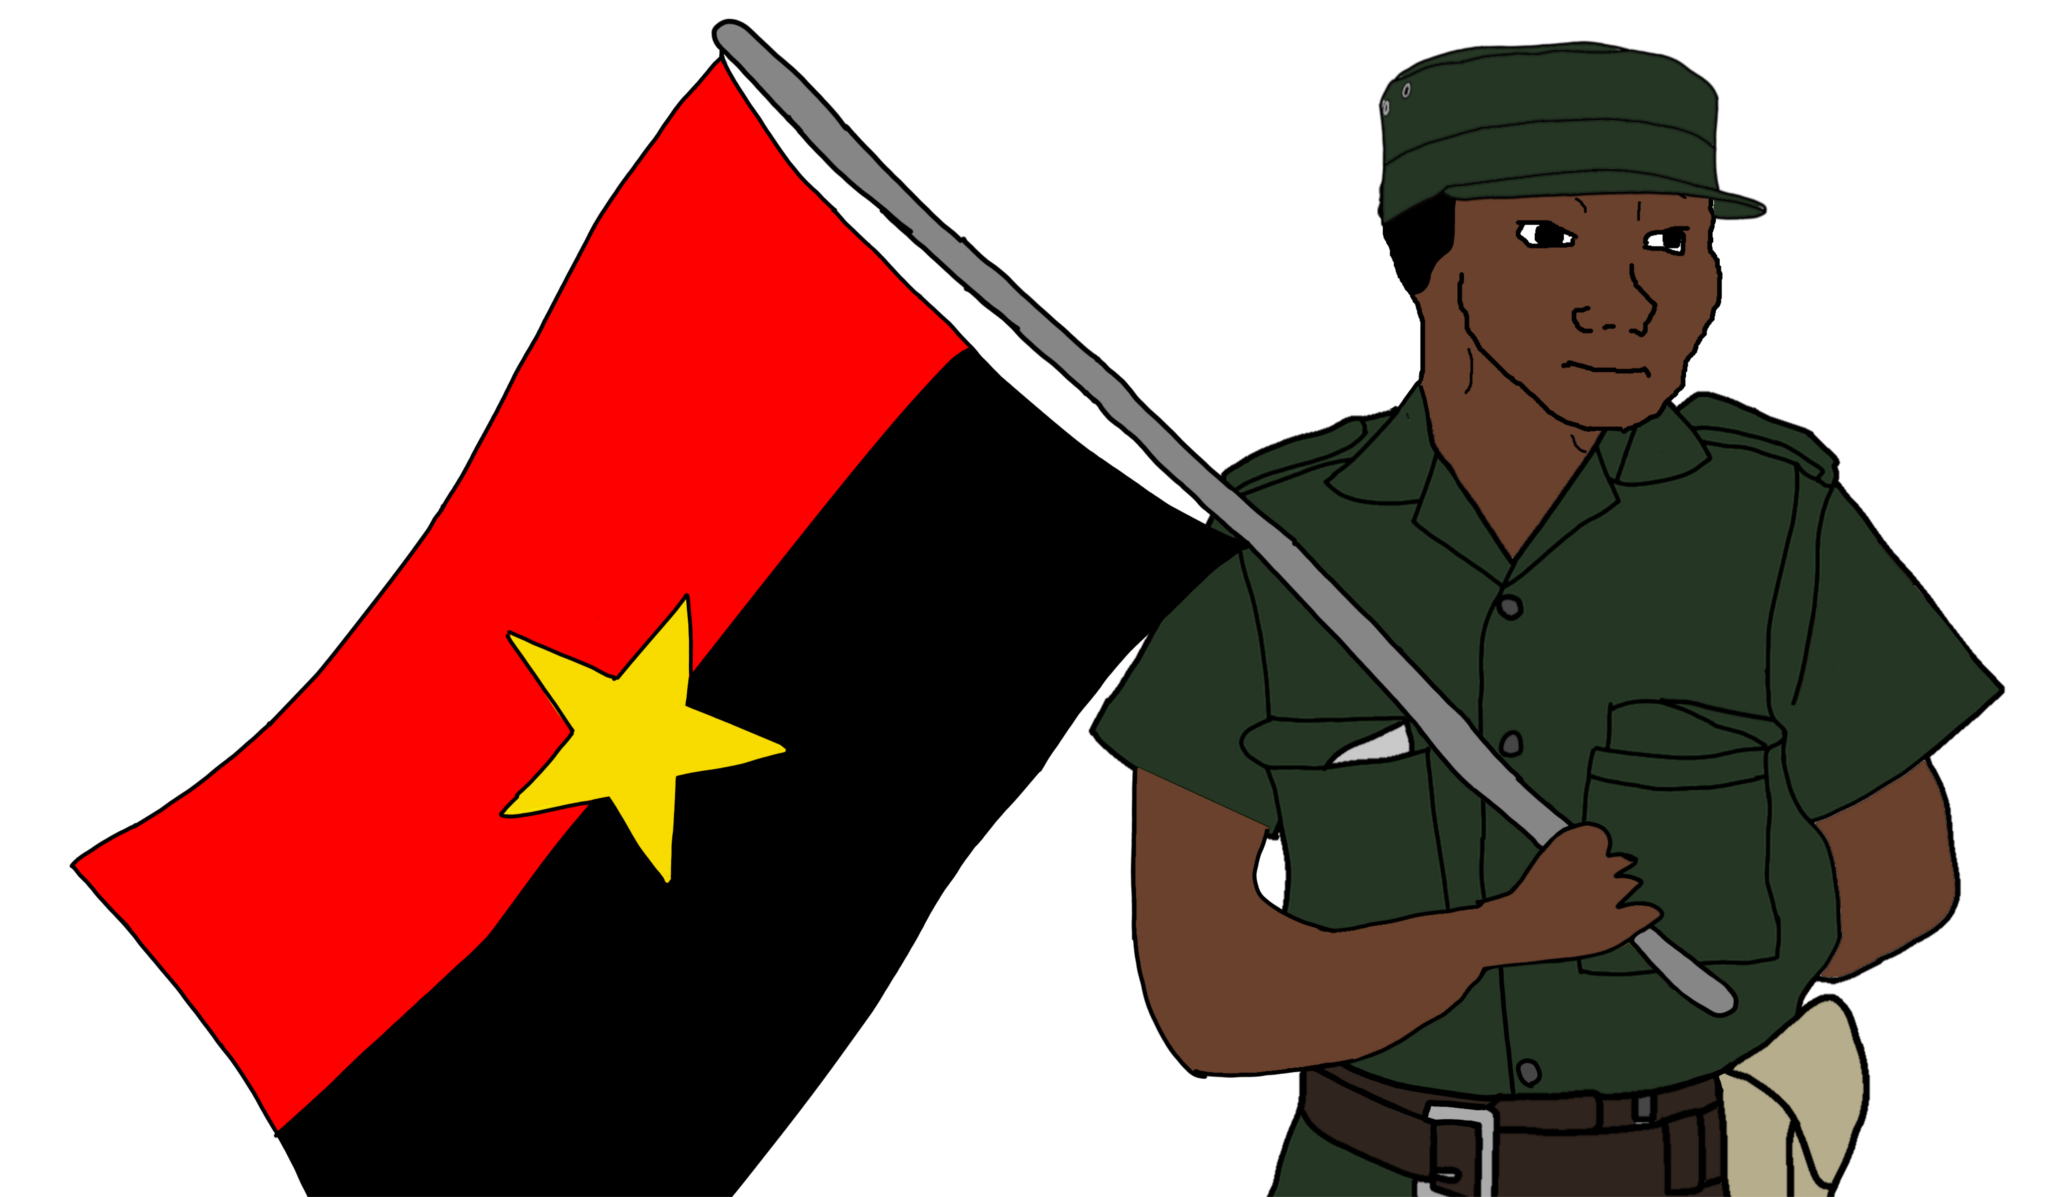
Label: 5_Blackjak